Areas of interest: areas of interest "Hengsheng International Floriculture Decoration Exposition & Exhibition Center"
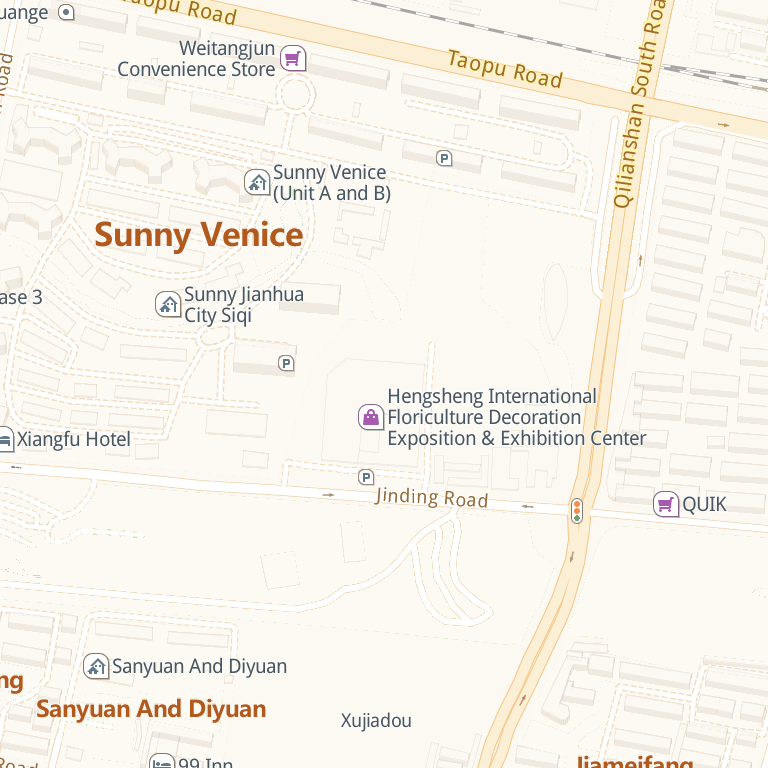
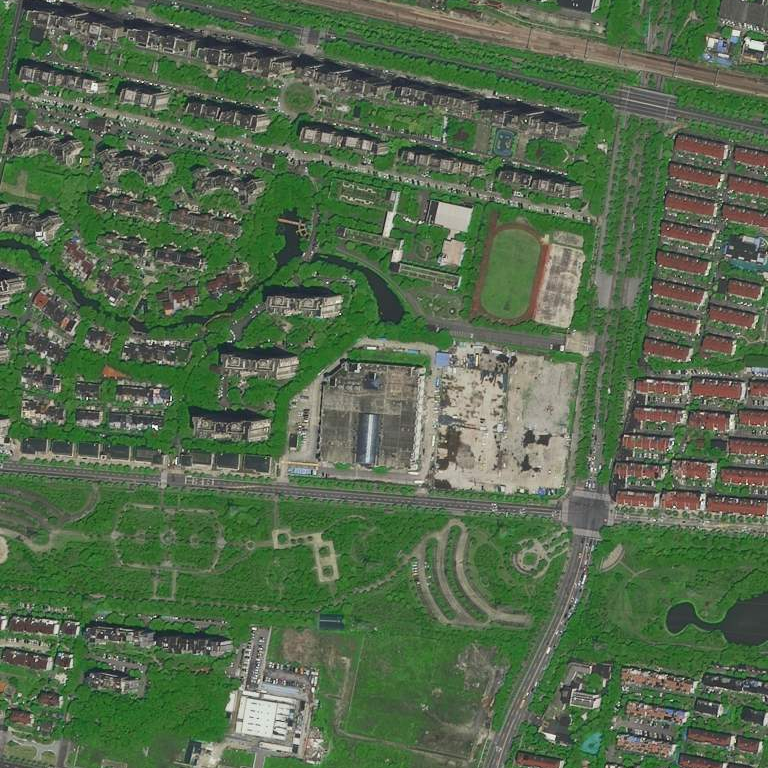